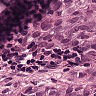
Metastatic tissue present: yes